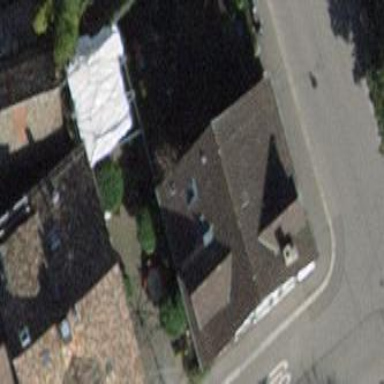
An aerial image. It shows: Building with pyramidal roof shape.